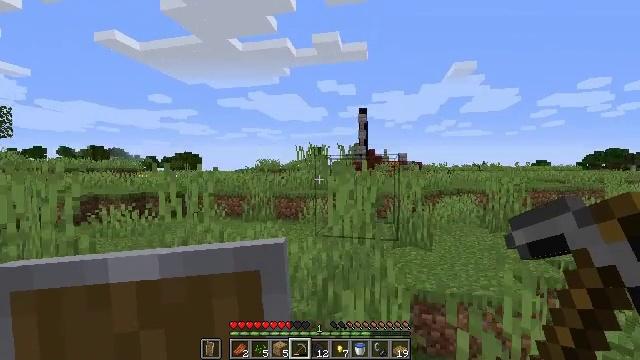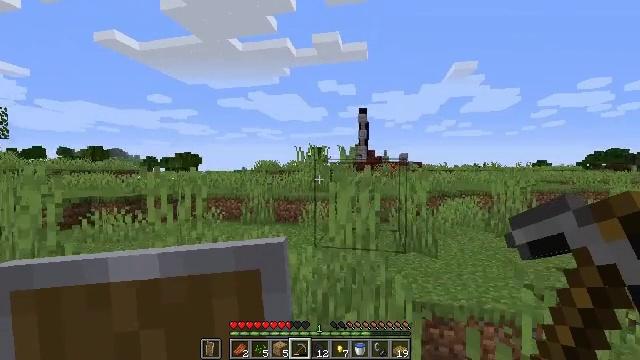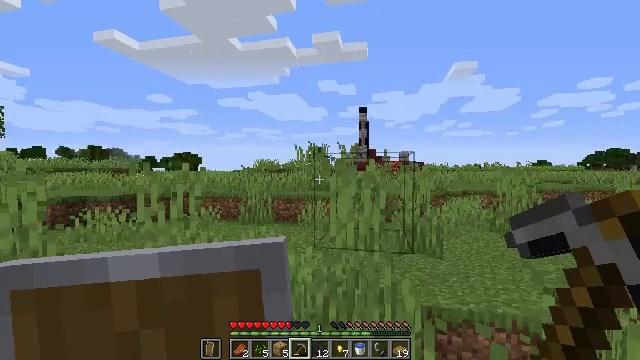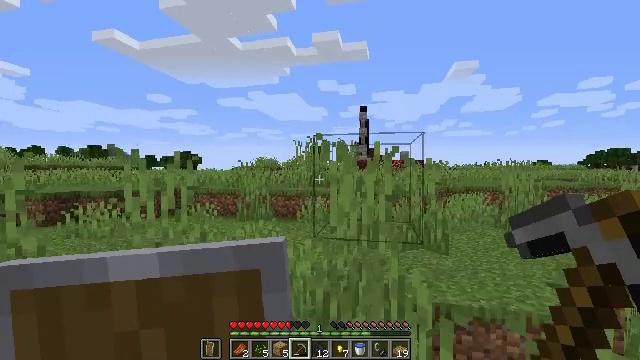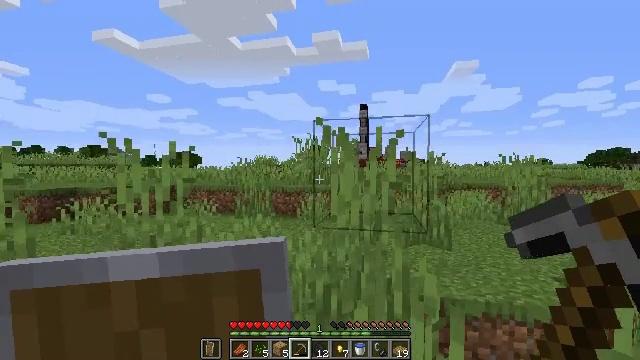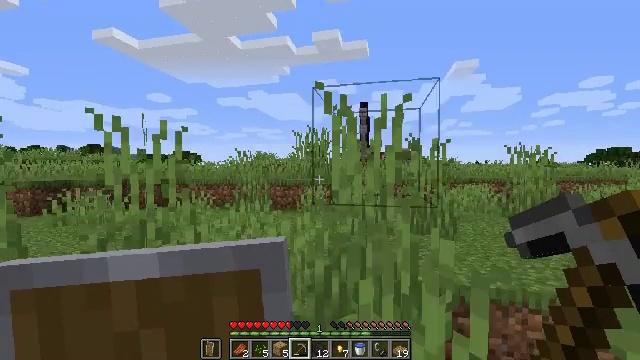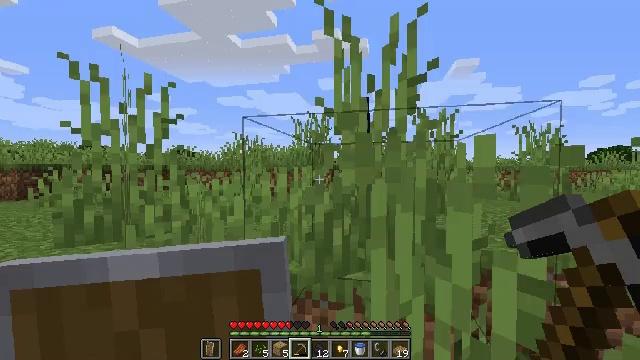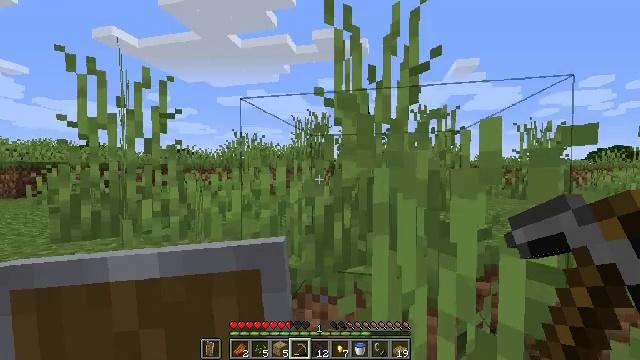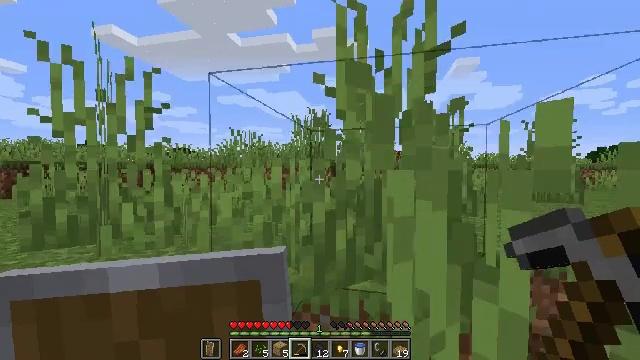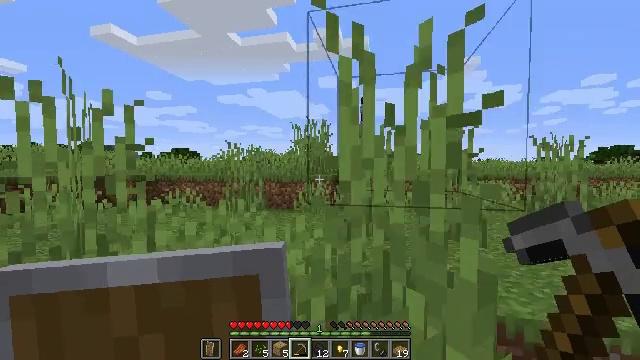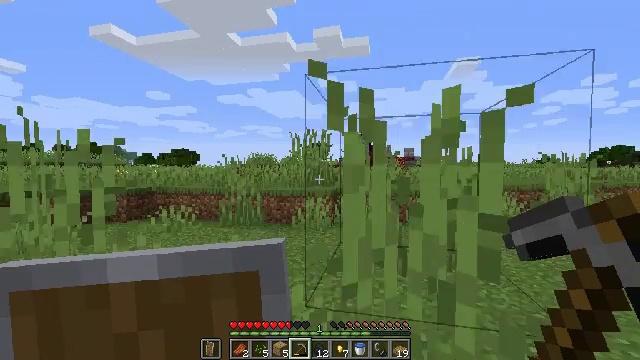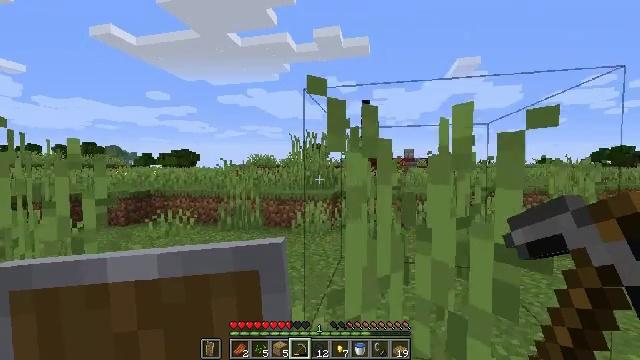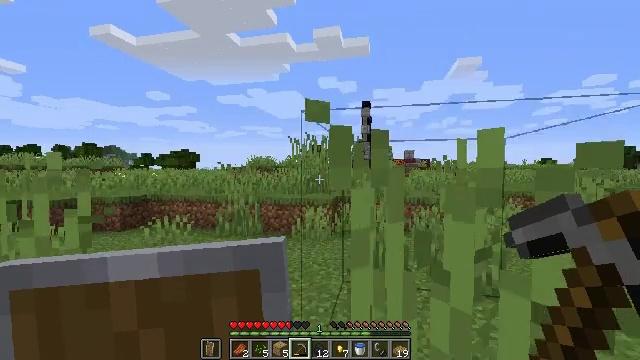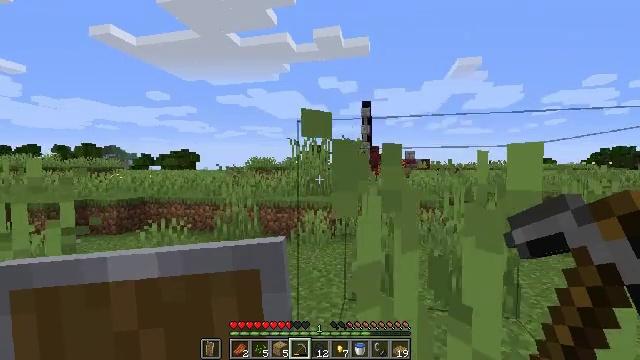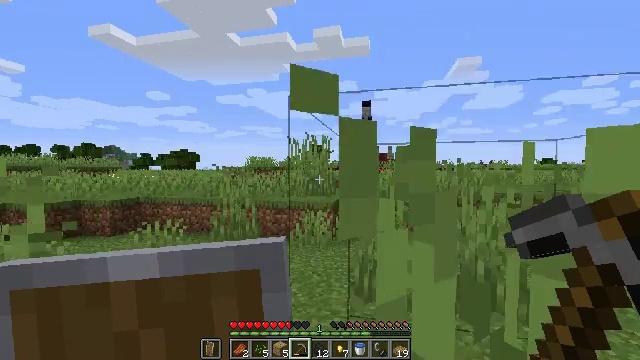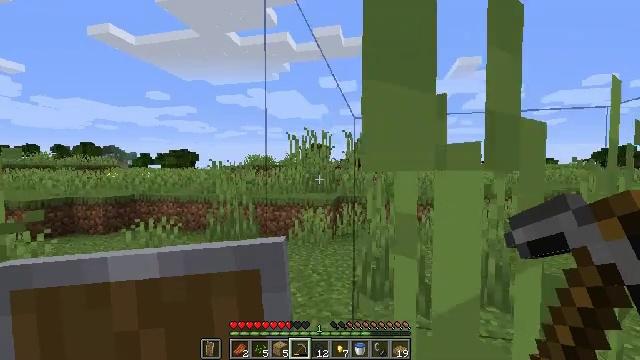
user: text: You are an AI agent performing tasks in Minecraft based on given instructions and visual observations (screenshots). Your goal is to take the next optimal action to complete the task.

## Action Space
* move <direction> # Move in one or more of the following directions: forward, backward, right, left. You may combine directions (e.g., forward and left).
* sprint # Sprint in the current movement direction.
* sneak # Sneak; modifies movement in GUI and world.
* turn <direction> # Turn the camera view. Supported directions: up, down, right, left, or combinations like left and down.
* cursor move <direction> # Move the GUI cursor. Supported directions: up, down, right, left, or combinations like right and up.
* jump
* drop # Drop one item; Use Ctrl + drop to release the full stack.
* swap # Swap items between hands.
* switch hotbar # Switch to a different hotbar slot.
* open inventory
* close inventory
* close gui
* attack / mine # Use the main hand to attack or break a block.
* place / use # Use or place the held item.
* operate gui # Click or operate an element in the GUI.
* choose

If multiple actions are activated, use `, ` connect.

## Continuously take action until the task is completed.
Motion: motion action
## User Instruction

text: Be careful while mining the magma block to avoid taking damage.
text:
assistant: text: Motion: move forward, jump
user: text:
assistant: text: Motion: move forward, jump
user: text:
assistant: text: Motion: move forward, jump
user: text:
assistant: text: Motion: move forward, jump
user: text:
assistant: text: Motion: move forward, jump
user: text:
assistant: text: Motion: move forward, jump
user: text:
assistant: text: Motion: move forward, jump
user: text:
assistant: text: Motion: move forward, jump
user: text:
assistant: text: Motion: move forward, jump
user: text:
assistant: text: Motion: move forward, jump
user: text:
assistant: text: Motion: move forward, jump
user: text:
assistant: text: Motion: move forward, jump
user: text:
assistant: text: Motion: move forward, jump
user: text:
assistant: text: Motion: move forward, jump
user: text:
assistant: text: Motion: move forward, jump
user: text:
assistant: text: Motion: move forward, jump
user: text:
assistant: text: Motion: move forward, jump
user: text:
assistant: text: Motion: move forward, jump
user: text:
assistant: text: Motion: move forward, jump
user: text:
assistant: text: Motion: move forward, jump
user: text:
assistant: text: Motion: move forward, jump
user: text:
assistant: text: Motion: move forward, jump
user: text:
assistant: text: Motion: move forward, jump
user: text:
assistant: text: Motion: move forward, jump
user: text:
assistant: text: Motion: move forward, jump
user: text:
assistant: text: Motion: move forward, jump
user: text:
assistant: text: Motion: move forward, jump
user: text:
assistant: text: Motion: move forward, jump
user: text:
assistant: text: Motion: move forward, jump
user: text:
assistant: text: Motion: move forward, jump